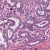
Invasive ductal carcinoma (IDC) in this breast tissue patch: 1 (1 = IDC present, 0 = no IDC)